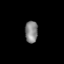
Tissue: prostate
Cell type: T cells
Senescence score: 0.7418
Nuclear area (px): 273
Mean DAPI intensity: 133.678